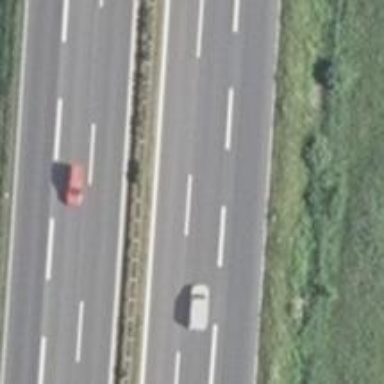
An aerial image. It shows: Asphalt motorway.